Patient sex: F
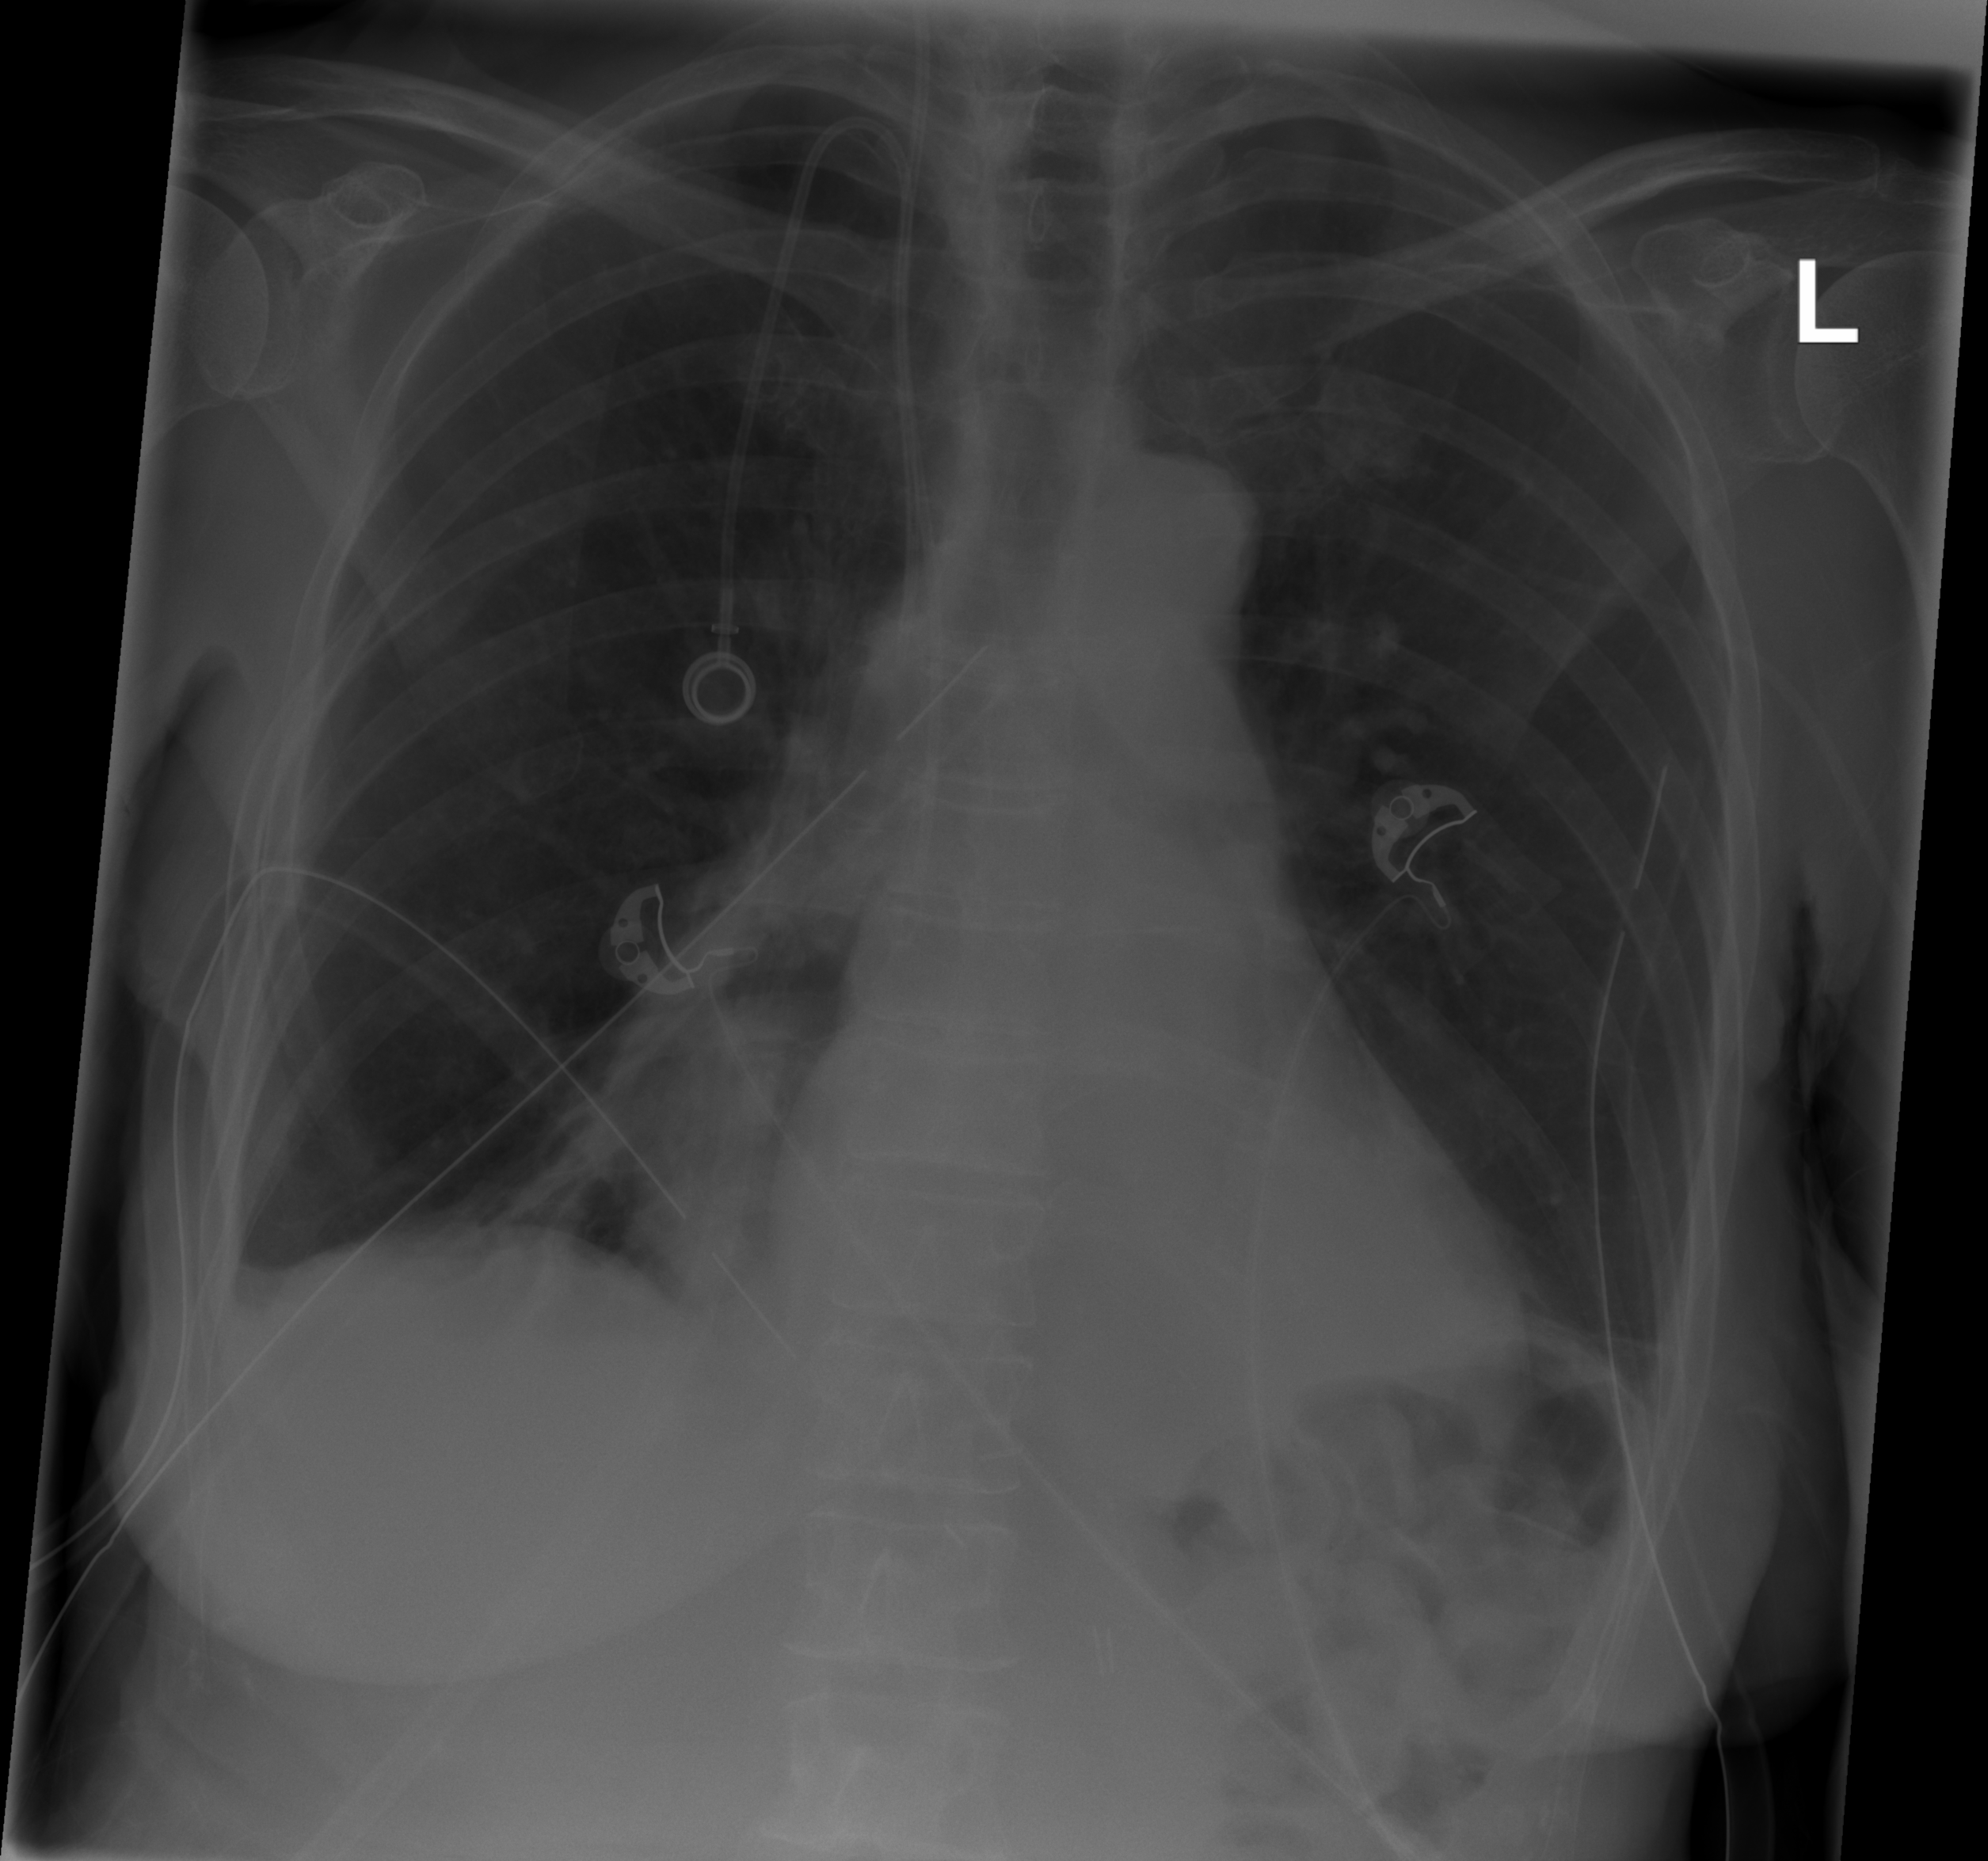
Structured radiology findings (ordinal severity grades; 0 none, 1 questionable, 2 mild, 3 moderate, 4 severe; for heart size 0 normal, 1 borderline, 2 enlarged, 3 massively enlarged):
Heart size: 1
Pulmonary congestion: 2
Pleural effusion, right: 0
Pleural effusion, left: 0
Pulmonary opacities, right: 2
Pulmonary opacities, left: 0
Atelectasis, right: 2
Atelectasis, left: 2